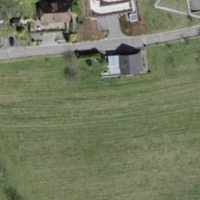
EUNIS habitat code: 24
Species observed at this site:
Leonurus cardiaca
Malva neglecta